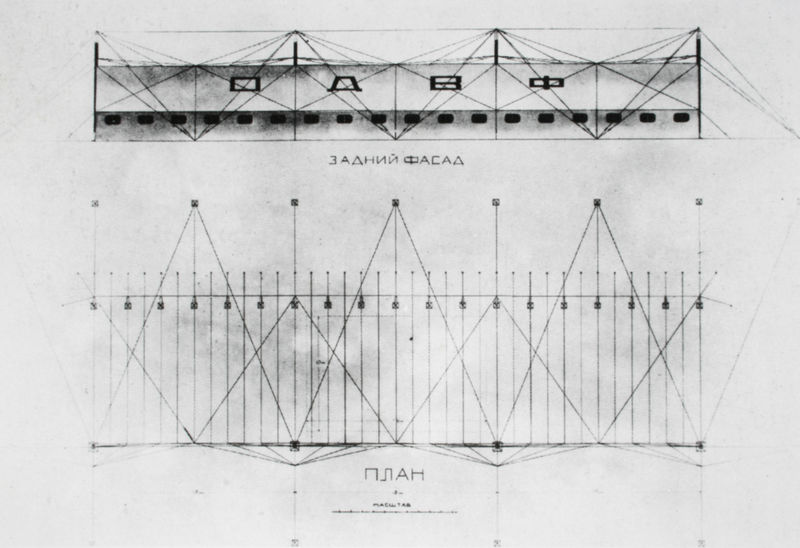
Titel: Entwurf für einen Flugzeughangar
Künstler: Alexander Wesnin
Schlagwörter: weiß, komposition, fenster, grau, skizze, zeichnung, gitter, ansicht, studie, grafik, graphik, linien, symmetrie, punkte, wände, text, entwurf, konstruktion, diagonale, plan, geometrie, zelt, russisch, grundriss, aufriss, zeichung, aufhängung, schwrazweiß